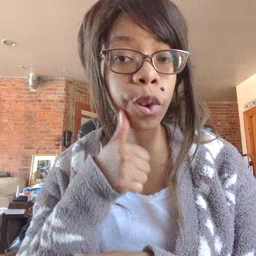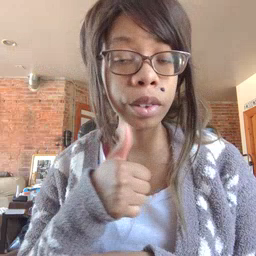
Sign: girl